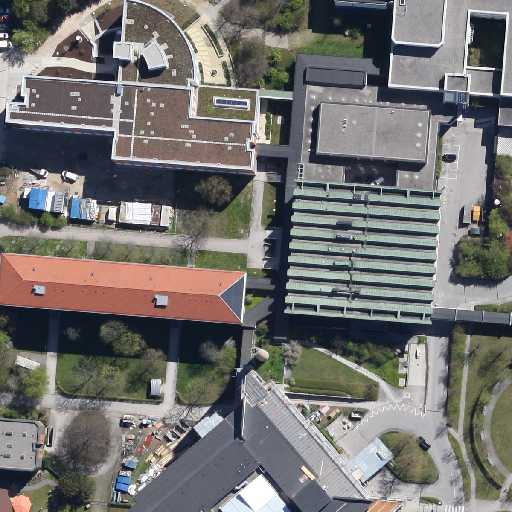
Referring expression: van in the parking area